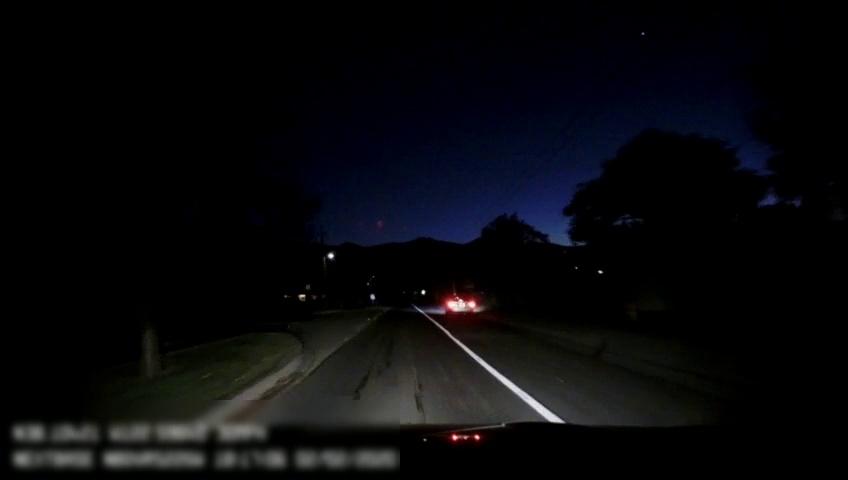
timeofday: Night
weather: Other
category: Drivable Space
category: Vehicles | Car
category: Lanes | Alternate Lane